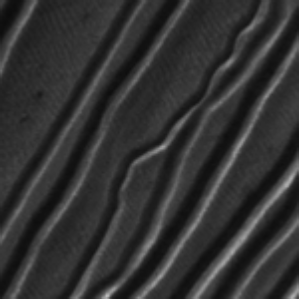
Label: frost